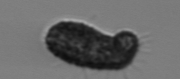
Label: Pseudochattonella_farcimen